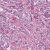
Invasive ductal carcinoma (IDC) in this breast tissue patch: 1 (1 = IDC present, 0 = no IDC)